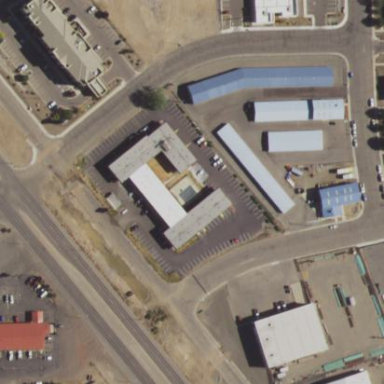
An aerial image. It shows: Building that is motel.